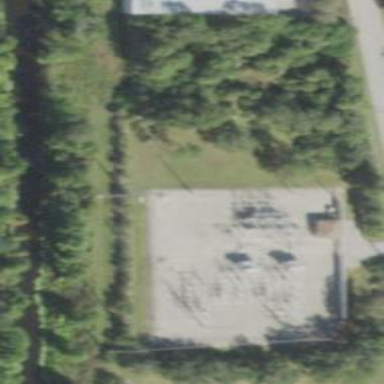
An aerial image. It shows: Outdoor distribution level power substation.